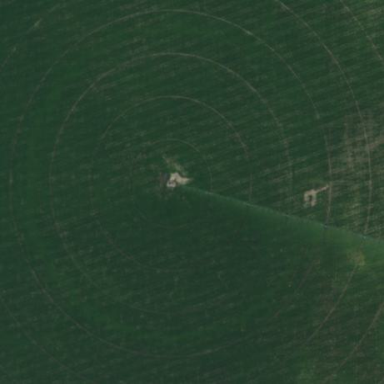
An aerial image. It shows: Farmland with pivot irrigation system.